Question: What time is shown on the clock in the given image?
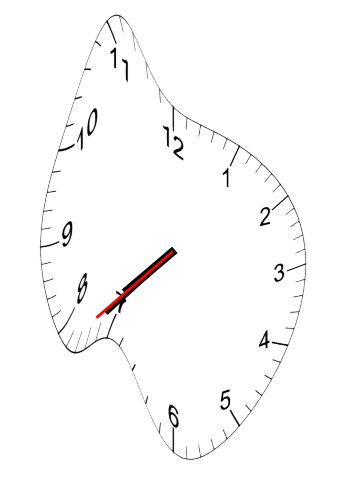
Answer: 07:37:38